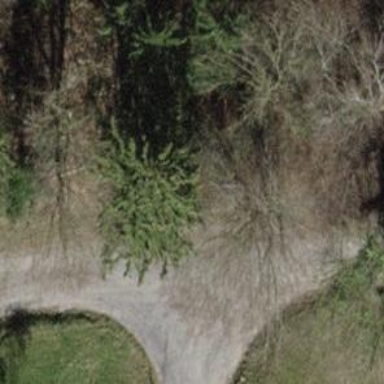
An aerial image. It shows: Brown bench.